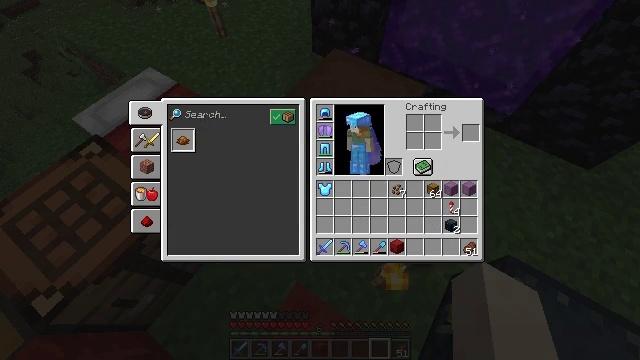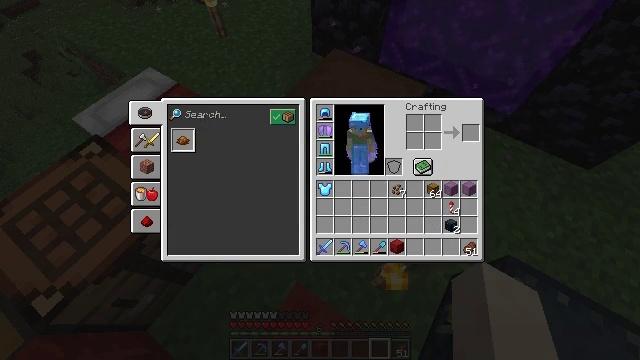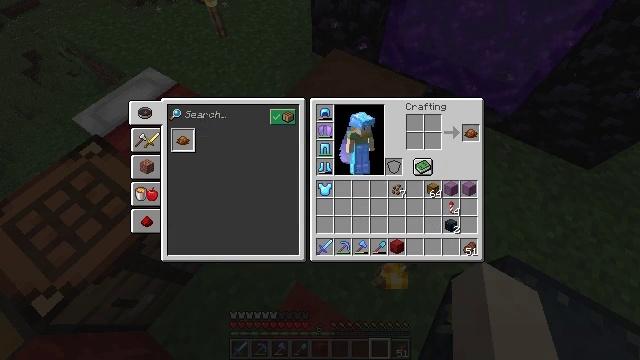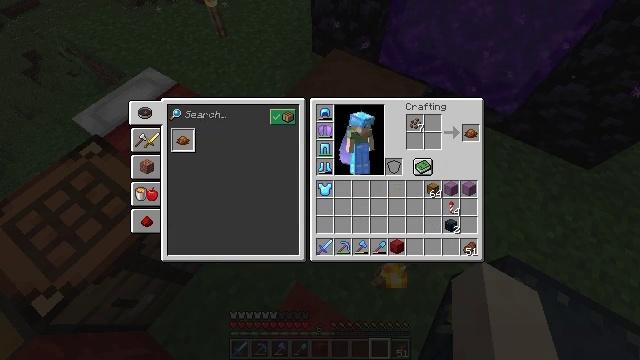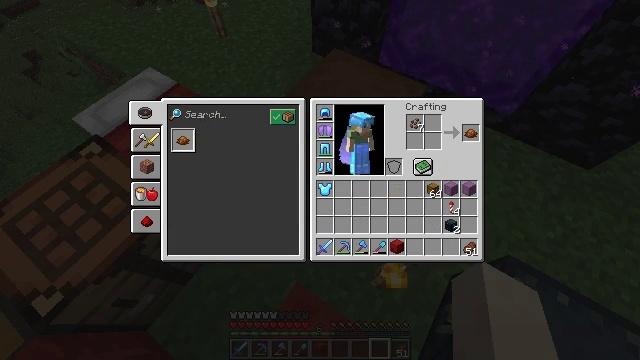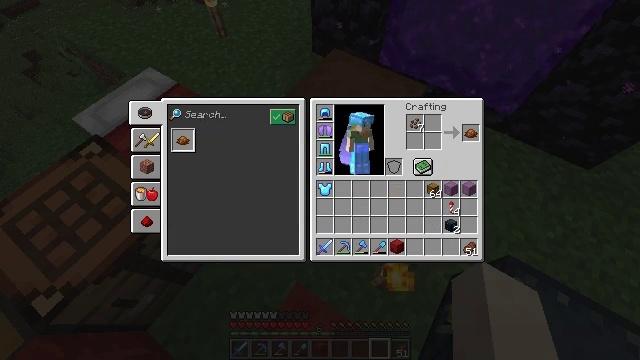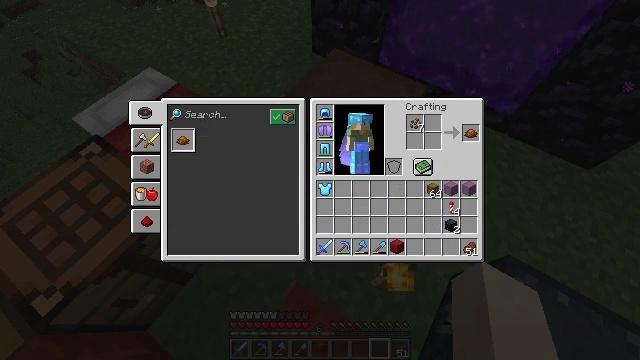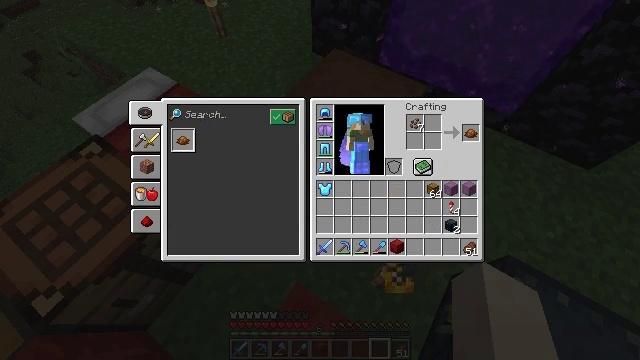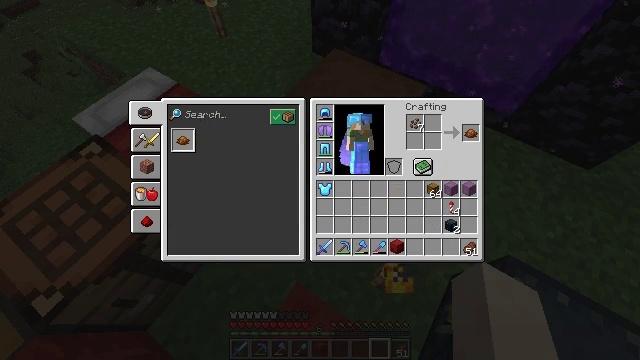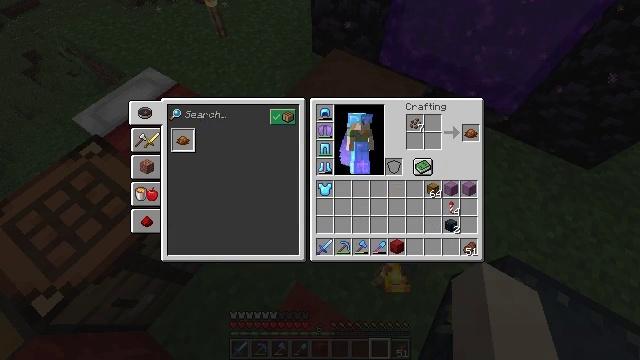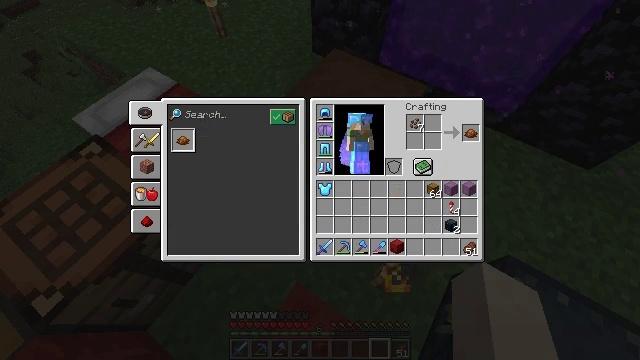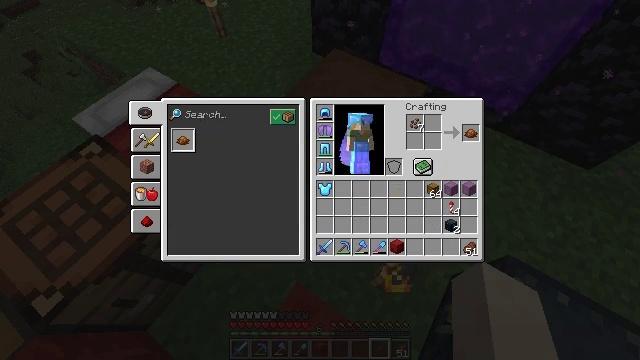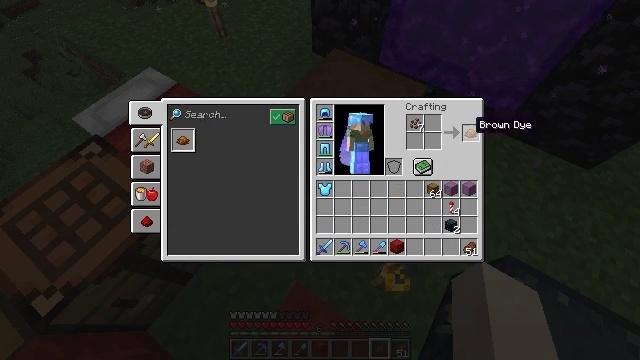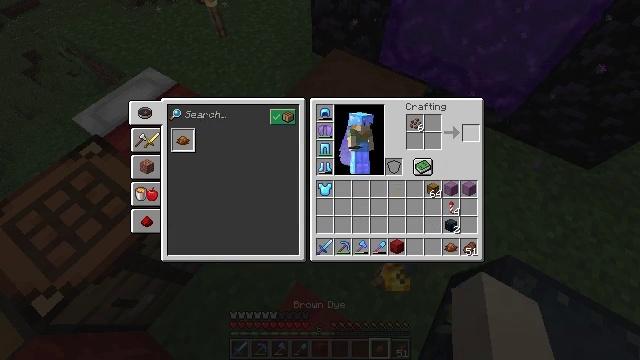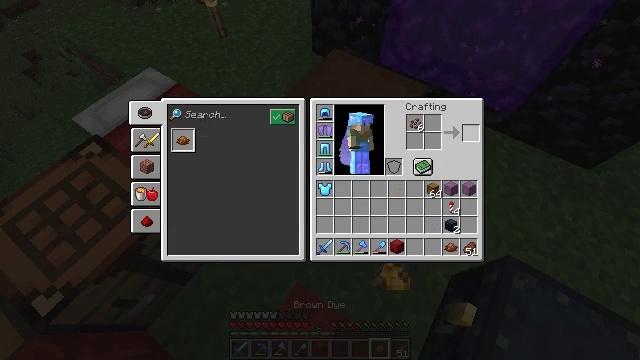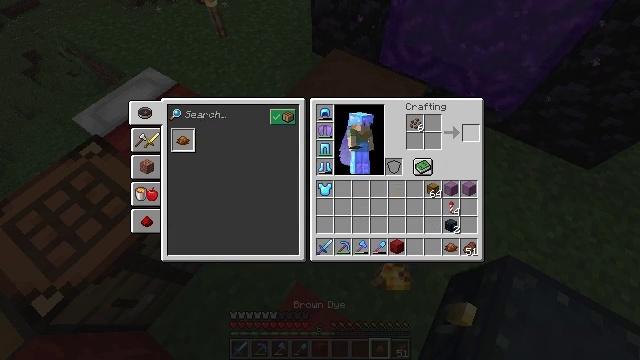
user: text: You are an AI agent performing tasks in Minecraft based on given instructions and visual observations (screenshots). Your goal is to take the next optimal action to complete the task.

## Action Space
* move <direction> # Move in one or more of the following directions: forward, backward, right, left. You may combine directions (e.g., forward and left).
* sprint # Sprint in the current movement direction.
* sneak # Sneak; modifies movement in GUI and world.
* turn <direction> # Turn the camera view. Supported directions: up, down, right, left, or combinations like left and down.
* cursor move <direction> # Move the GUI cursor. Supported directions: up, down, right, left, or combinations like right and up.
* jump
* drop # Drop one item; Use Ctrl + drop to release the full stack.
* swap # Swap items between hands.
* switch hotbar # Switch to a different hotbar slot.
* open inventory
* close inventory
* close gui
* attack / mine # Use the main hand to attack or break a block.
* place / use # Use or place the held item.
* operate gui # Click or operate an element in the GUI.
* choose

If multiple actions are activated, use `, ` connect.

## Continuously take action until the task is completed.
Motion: motion action
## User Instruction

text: Use a crafting table to craft brown dye.
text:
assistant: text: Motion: sneak, cursor move right
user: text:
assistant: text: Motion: sneak, cursor move right and up
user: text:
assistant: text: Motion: sneak
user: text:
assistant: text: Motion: sneak
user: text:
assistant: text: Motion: sneak, cursor move left and up
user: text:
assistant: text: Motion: sneak, cursor move left
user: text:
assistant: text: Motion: sneak
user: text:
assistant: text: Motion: sneak
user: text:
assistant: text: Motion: sneak
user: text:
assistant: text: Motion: sneak
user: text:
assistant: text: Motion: sneak
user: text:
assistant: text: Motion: sneak, cursor move right
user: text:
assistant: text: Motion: sneak, operate gui
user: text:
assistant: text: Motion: sneak, operate gui
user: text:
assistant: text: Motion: sneak
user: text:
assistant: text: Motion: sneak, cursor move down
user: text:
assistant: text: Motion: sneak, cursor move left and down
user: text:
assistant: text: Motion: sneak